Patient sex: M
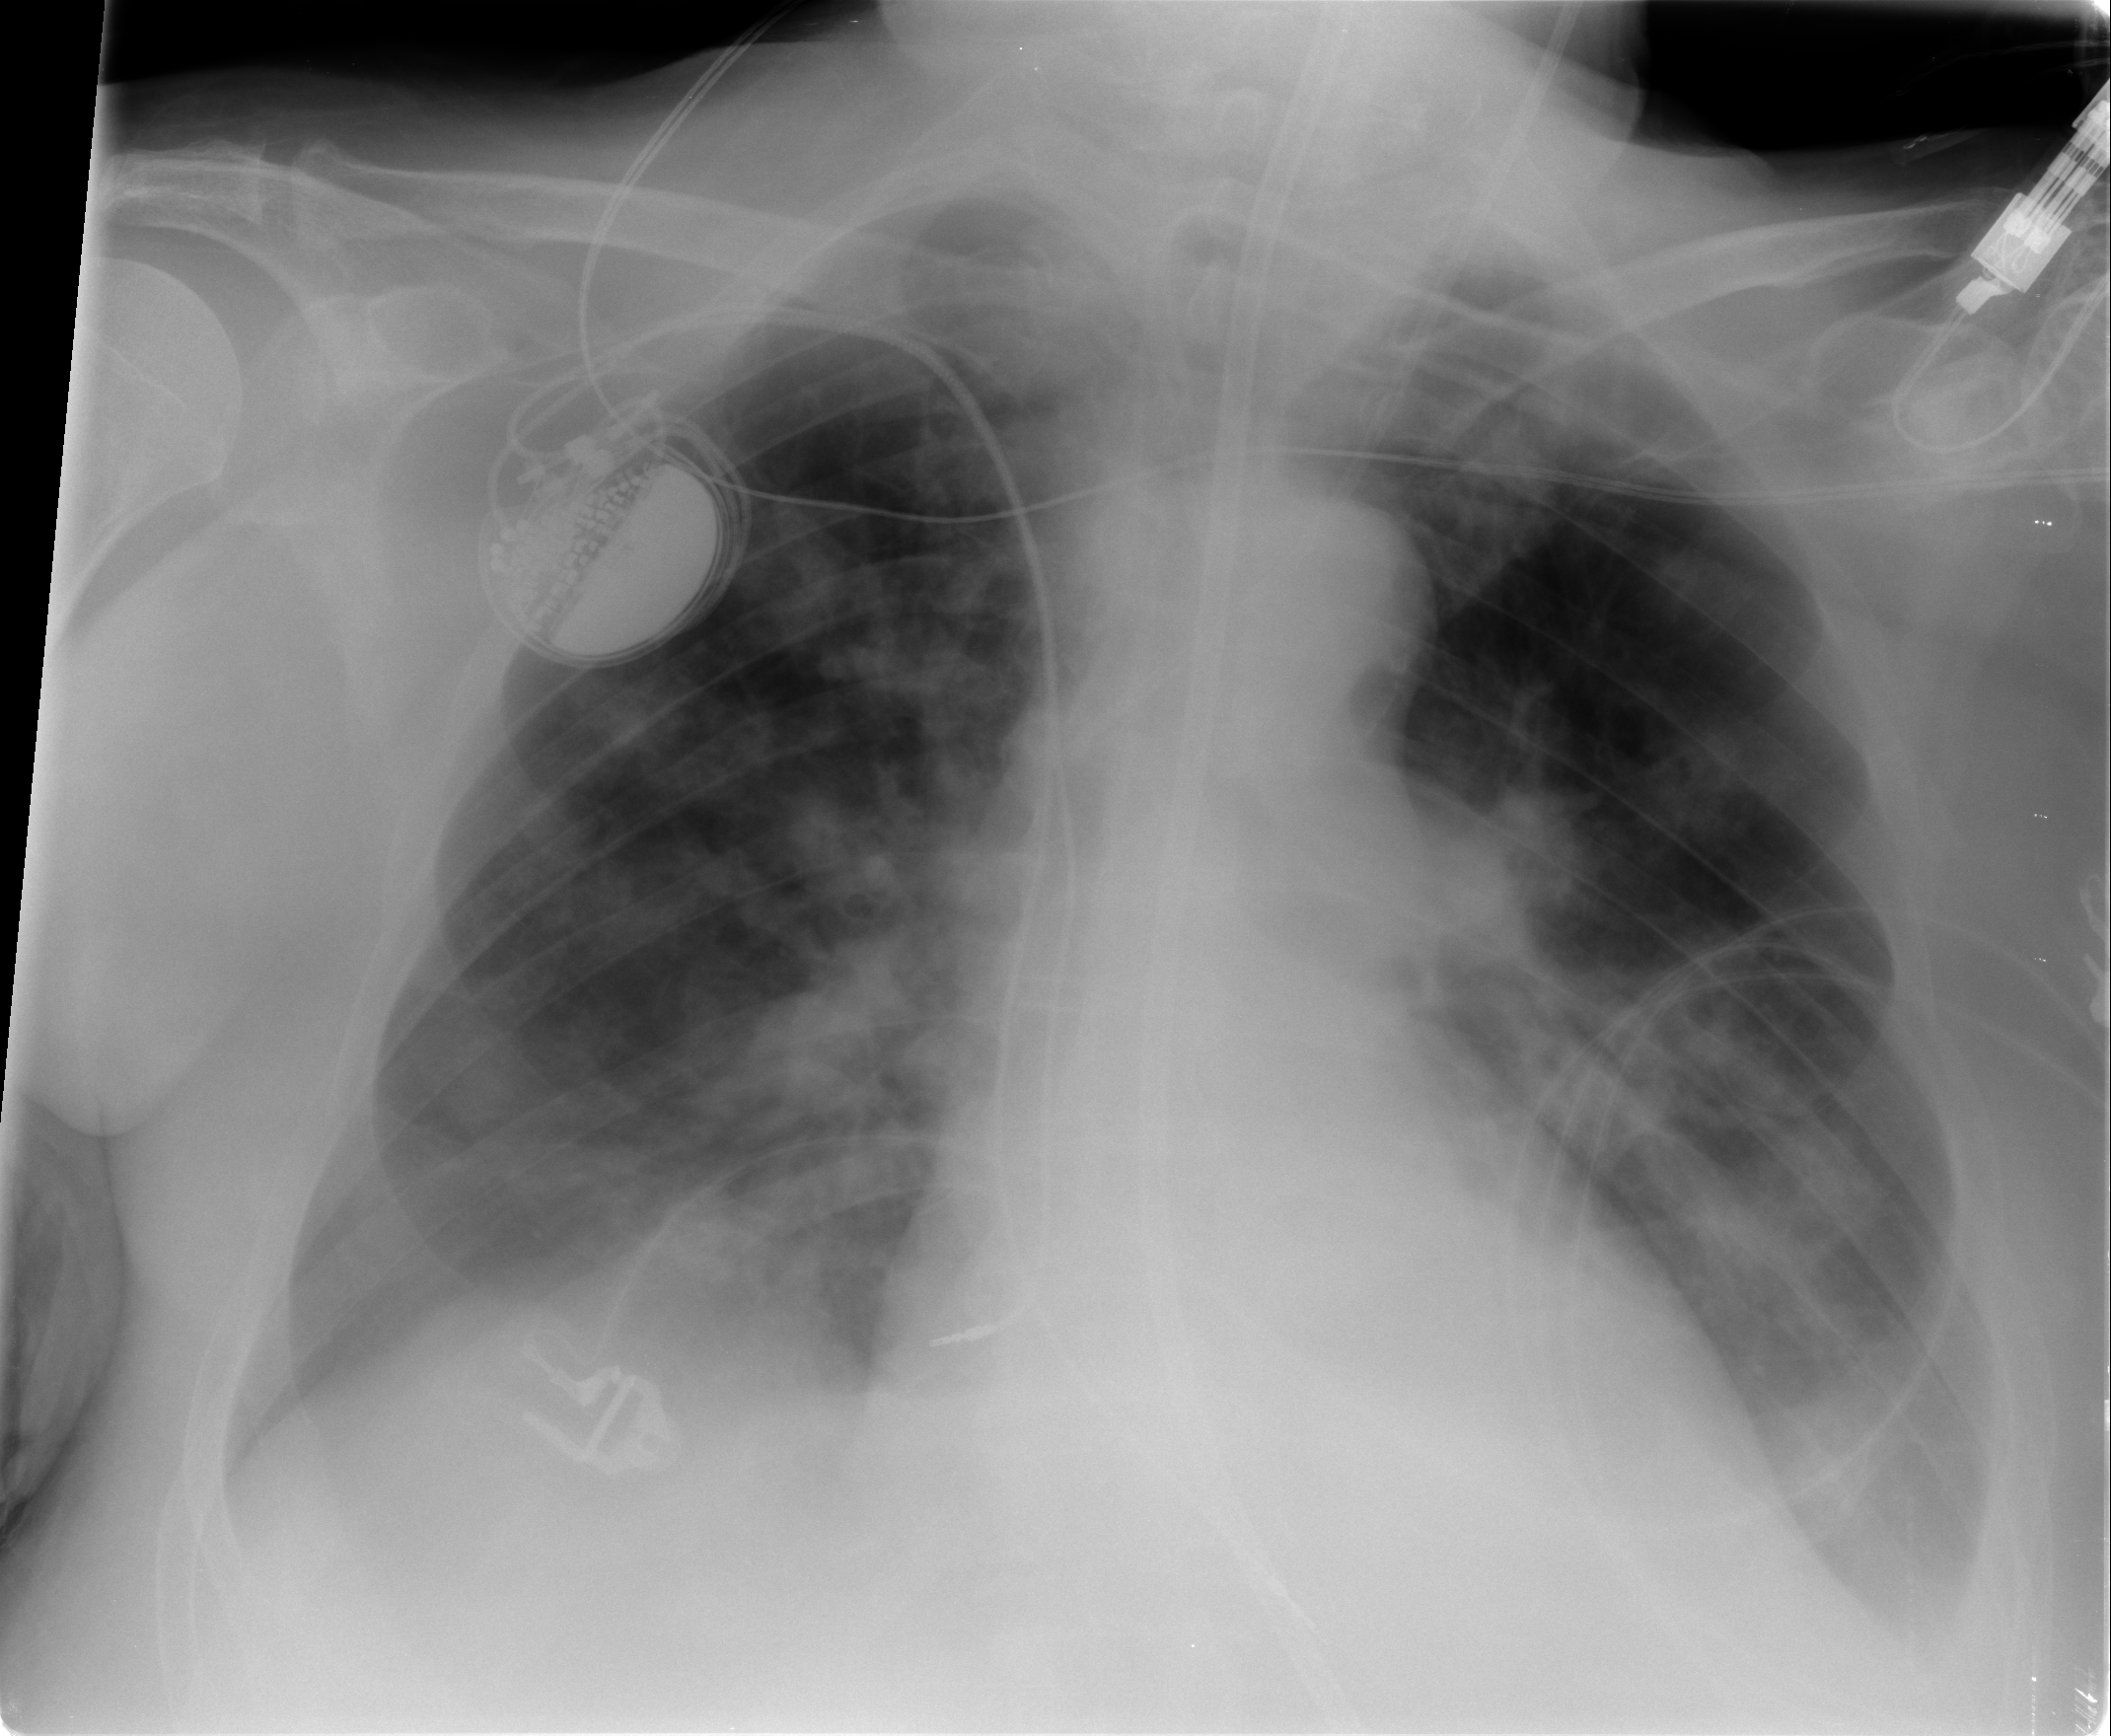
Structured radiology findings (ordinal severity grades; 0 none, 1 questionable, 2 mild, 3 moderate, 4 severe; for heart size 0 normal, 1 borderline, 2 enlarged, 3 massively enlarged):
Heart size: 0
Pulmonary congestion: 1
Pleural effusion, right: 0
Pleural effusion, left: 0
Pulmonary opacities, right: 2
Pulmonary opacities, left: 2
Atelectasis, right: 2
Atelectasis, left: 2